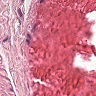
Metastatic tissue present: no